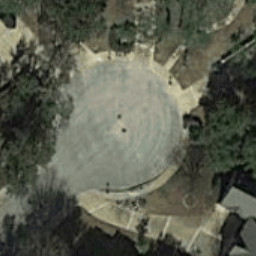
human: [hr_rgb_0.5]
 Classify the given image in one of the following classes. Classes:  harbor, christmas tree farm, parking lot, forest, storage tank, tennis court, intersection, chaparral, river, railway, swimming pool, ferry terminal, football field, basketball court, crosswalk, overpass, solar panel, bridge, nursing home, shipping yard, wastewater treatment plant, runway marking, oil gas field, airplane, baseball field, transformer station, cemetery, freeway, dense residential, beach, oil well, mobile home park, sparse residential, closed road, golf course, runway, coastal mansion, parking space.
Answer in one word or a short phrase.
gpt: closed road